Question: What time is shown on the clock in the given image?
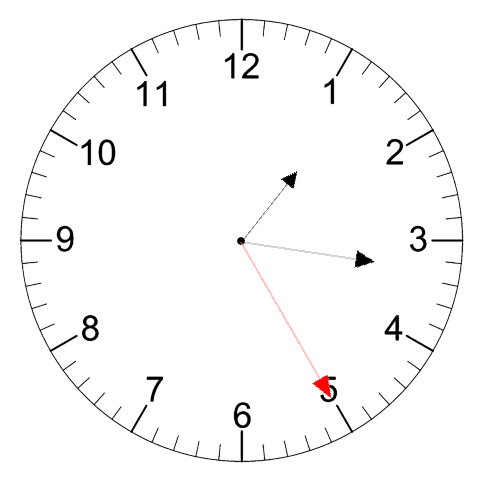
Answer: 01:16:25